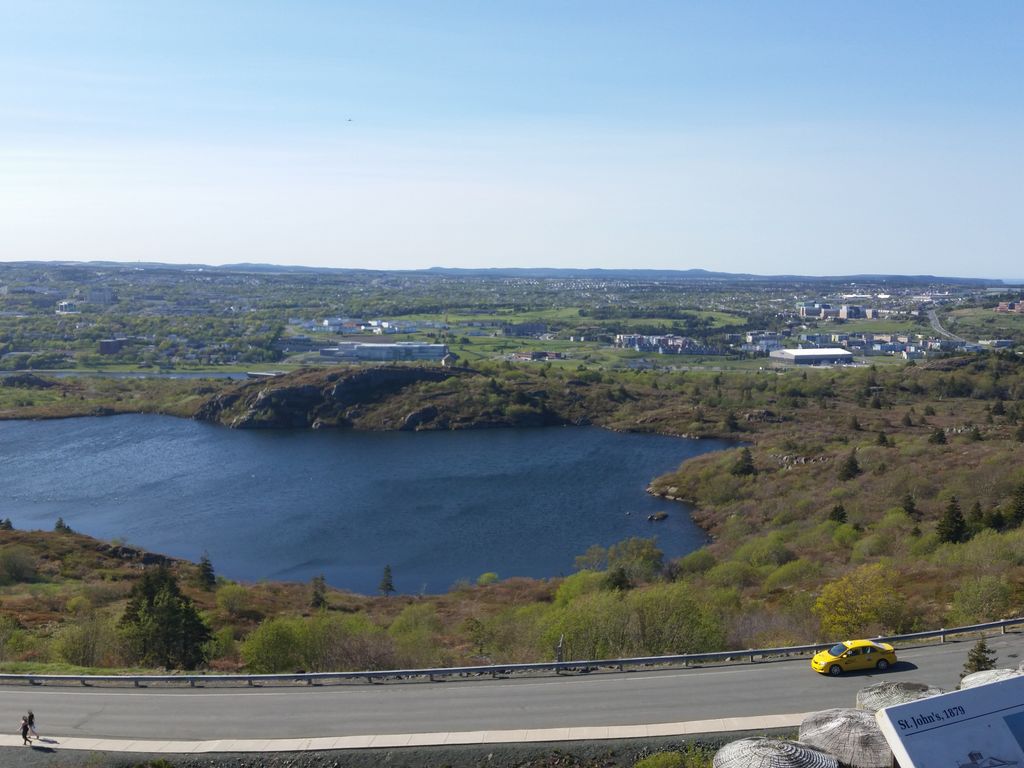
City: st_johns